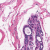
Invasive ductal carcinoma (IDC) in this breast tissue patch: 0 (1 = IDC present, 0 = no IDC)